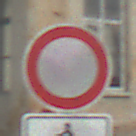
Verkehrszeichen: VerbotFahrzeugeAllerArt
Zusatzzeichen unten: EinspurigeFahrzeugeFrei3
Umgebung: Outdoor, Nature
Tageszeit: MorningAfternoon
Wetter: PartlyCloudy
Licht: Natural
Jahreszeit: Autumn
Kontrast: LowContrast